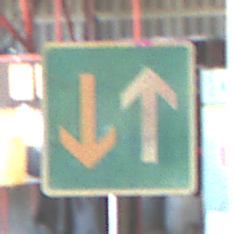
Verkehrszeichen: VorrangVorGegenverkehr
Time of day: Midday
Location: Indoor (Urban)
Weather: NotSpecified
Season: NotSpecified
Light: Natural